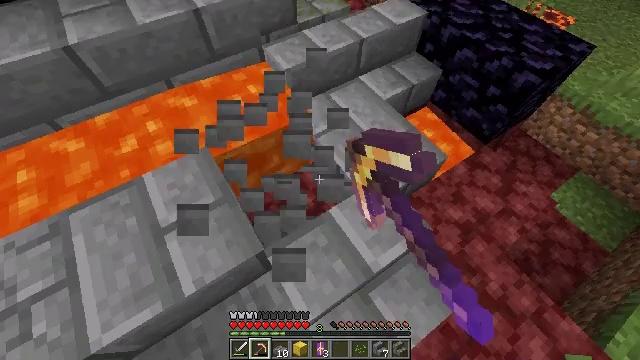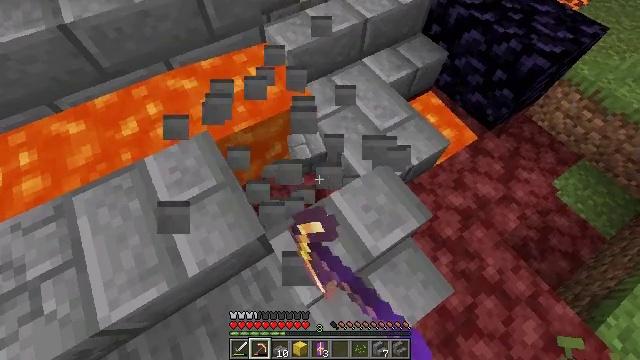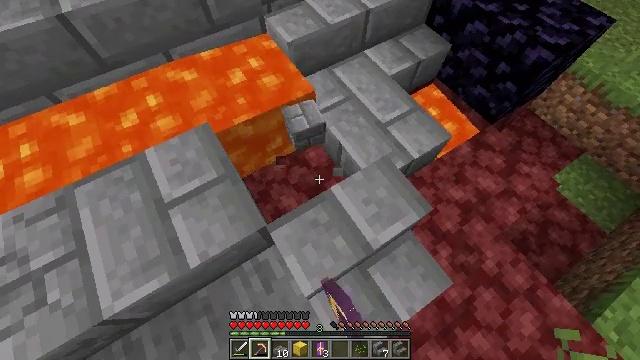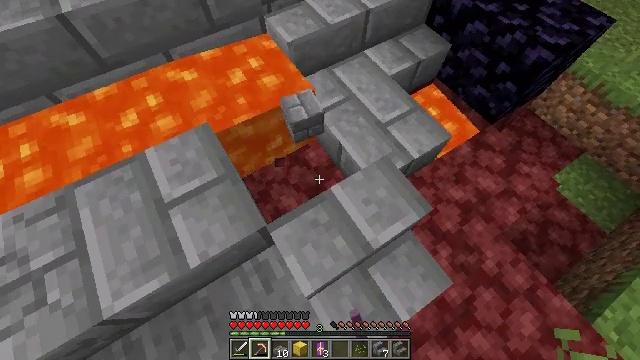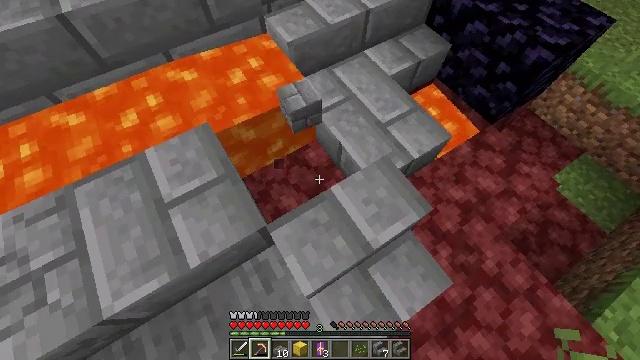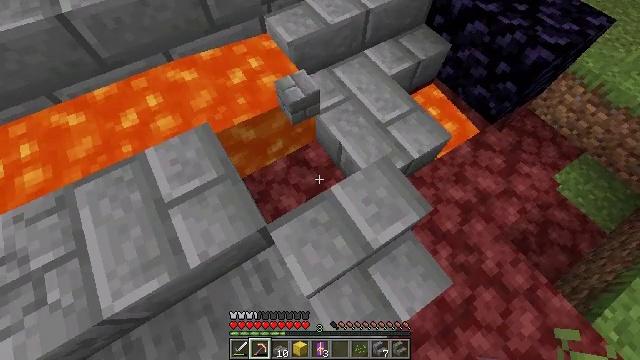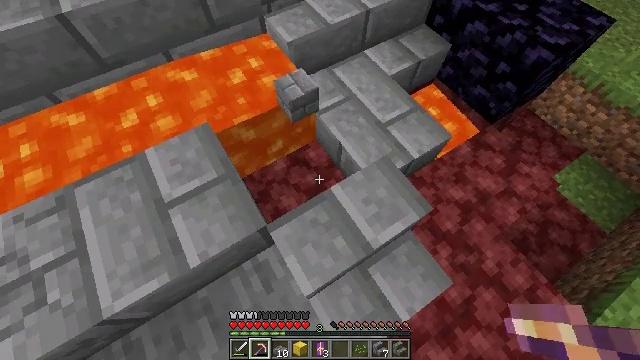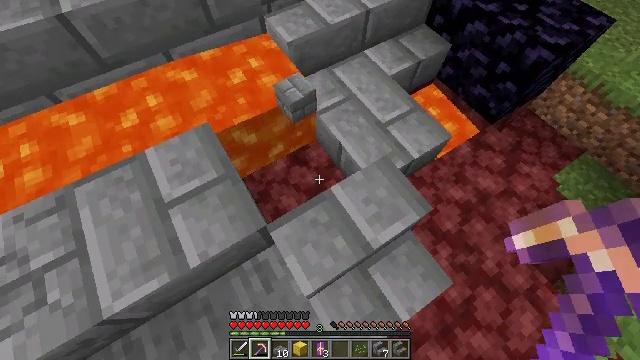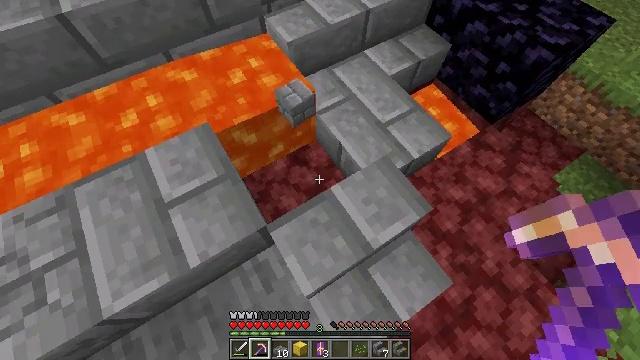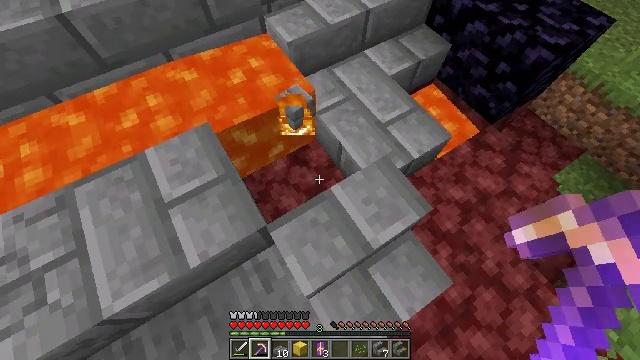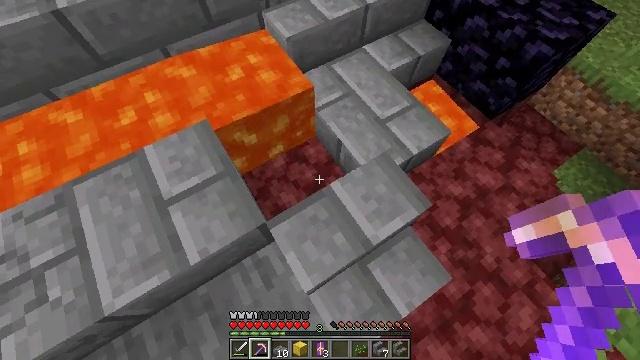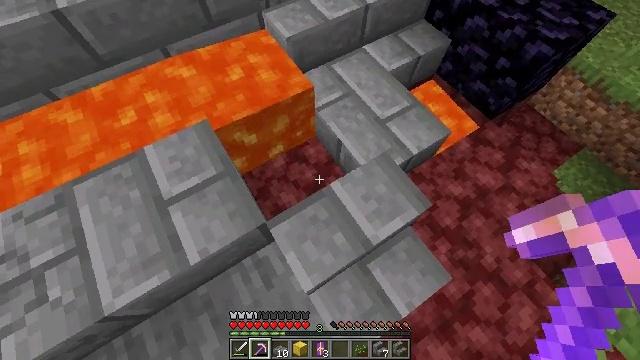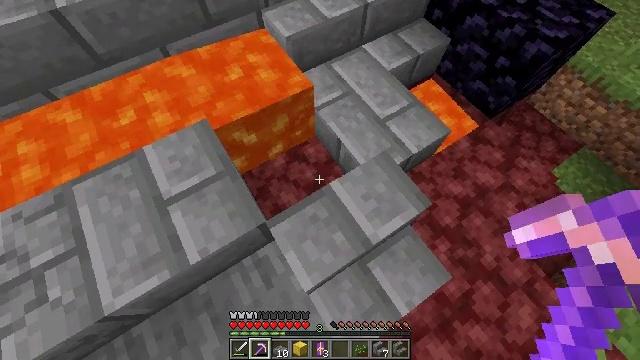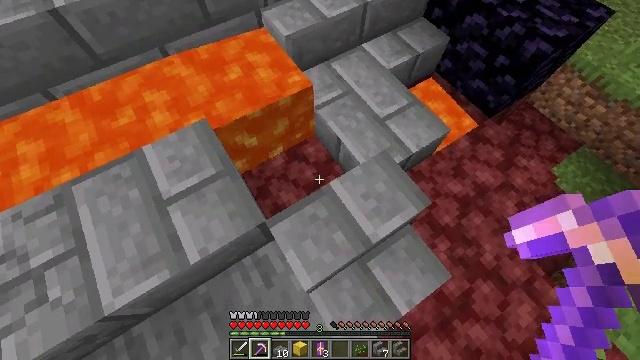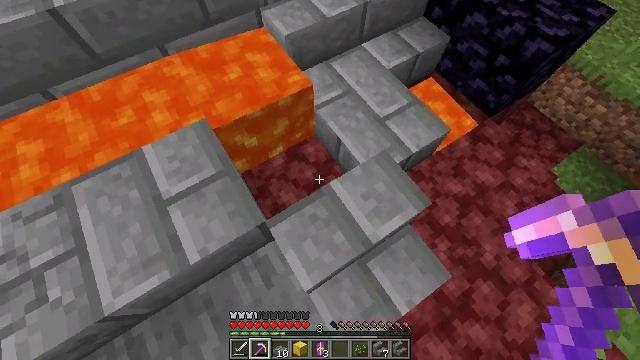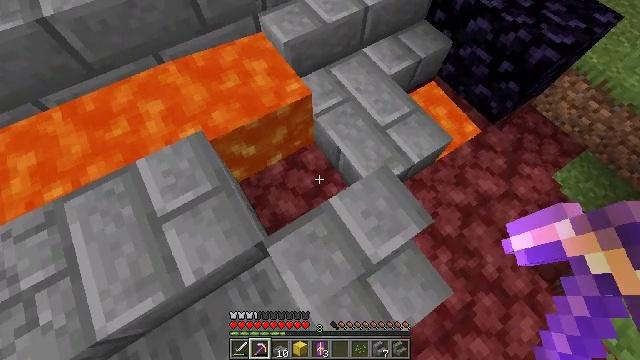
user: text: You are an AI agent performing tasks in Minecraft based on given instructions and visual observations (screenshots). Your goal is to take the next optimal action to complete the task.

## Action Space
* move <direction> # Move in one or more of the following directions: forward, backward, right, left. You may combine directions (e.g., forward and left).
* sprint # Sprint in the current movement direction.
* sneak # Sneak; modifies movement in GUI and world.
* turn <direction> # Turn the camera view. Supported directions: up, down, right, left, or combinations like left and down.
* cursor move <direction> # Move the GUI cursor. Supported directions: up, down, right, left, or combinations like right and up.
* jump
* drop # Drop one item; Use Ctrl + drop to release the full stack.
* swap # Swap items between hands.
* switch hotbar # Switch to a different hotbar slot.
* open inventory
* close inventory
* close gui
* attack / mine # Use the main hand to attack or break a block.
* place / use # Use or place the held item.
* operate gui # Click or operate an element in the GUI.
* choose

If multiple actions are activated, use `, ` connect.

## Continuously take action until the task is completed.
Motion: motion action
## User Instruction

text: Dig up netherrack with a pickaxe.
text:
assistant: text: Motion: turn down
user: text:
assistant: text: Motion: turn down
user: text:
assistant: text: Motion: no_op
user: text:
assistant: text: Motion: no_op
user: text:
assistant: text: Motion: no_op
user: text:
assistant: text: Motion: no_op
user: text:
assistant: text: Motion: no_op
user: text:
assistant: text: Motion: no_op
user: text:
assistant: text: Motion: no_op
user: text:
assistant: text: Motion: no_op
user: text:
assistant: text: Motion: no_op
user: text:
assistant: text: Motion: no_op
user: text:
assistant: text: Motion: no_op
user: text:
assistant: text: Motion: move forward
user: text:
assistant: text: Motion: move forward
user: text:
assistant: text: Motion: no_op
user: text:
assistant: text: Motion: no_op
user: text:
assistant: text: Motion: no_op
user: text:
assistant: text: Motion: no_op
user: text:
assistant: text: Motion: no_op
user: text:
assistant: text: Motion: no_op
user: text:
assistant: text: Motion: no_op
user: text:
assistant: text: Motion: no_op
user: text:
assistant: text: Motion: no_op
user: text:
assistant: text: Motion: no_op
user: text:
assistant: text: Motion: turn left
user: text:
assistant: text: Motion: turn left and up
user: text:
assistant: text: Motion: turn left and up
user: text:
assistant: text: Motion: turn left and up
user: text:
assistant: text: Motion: turn left and up